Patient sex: M
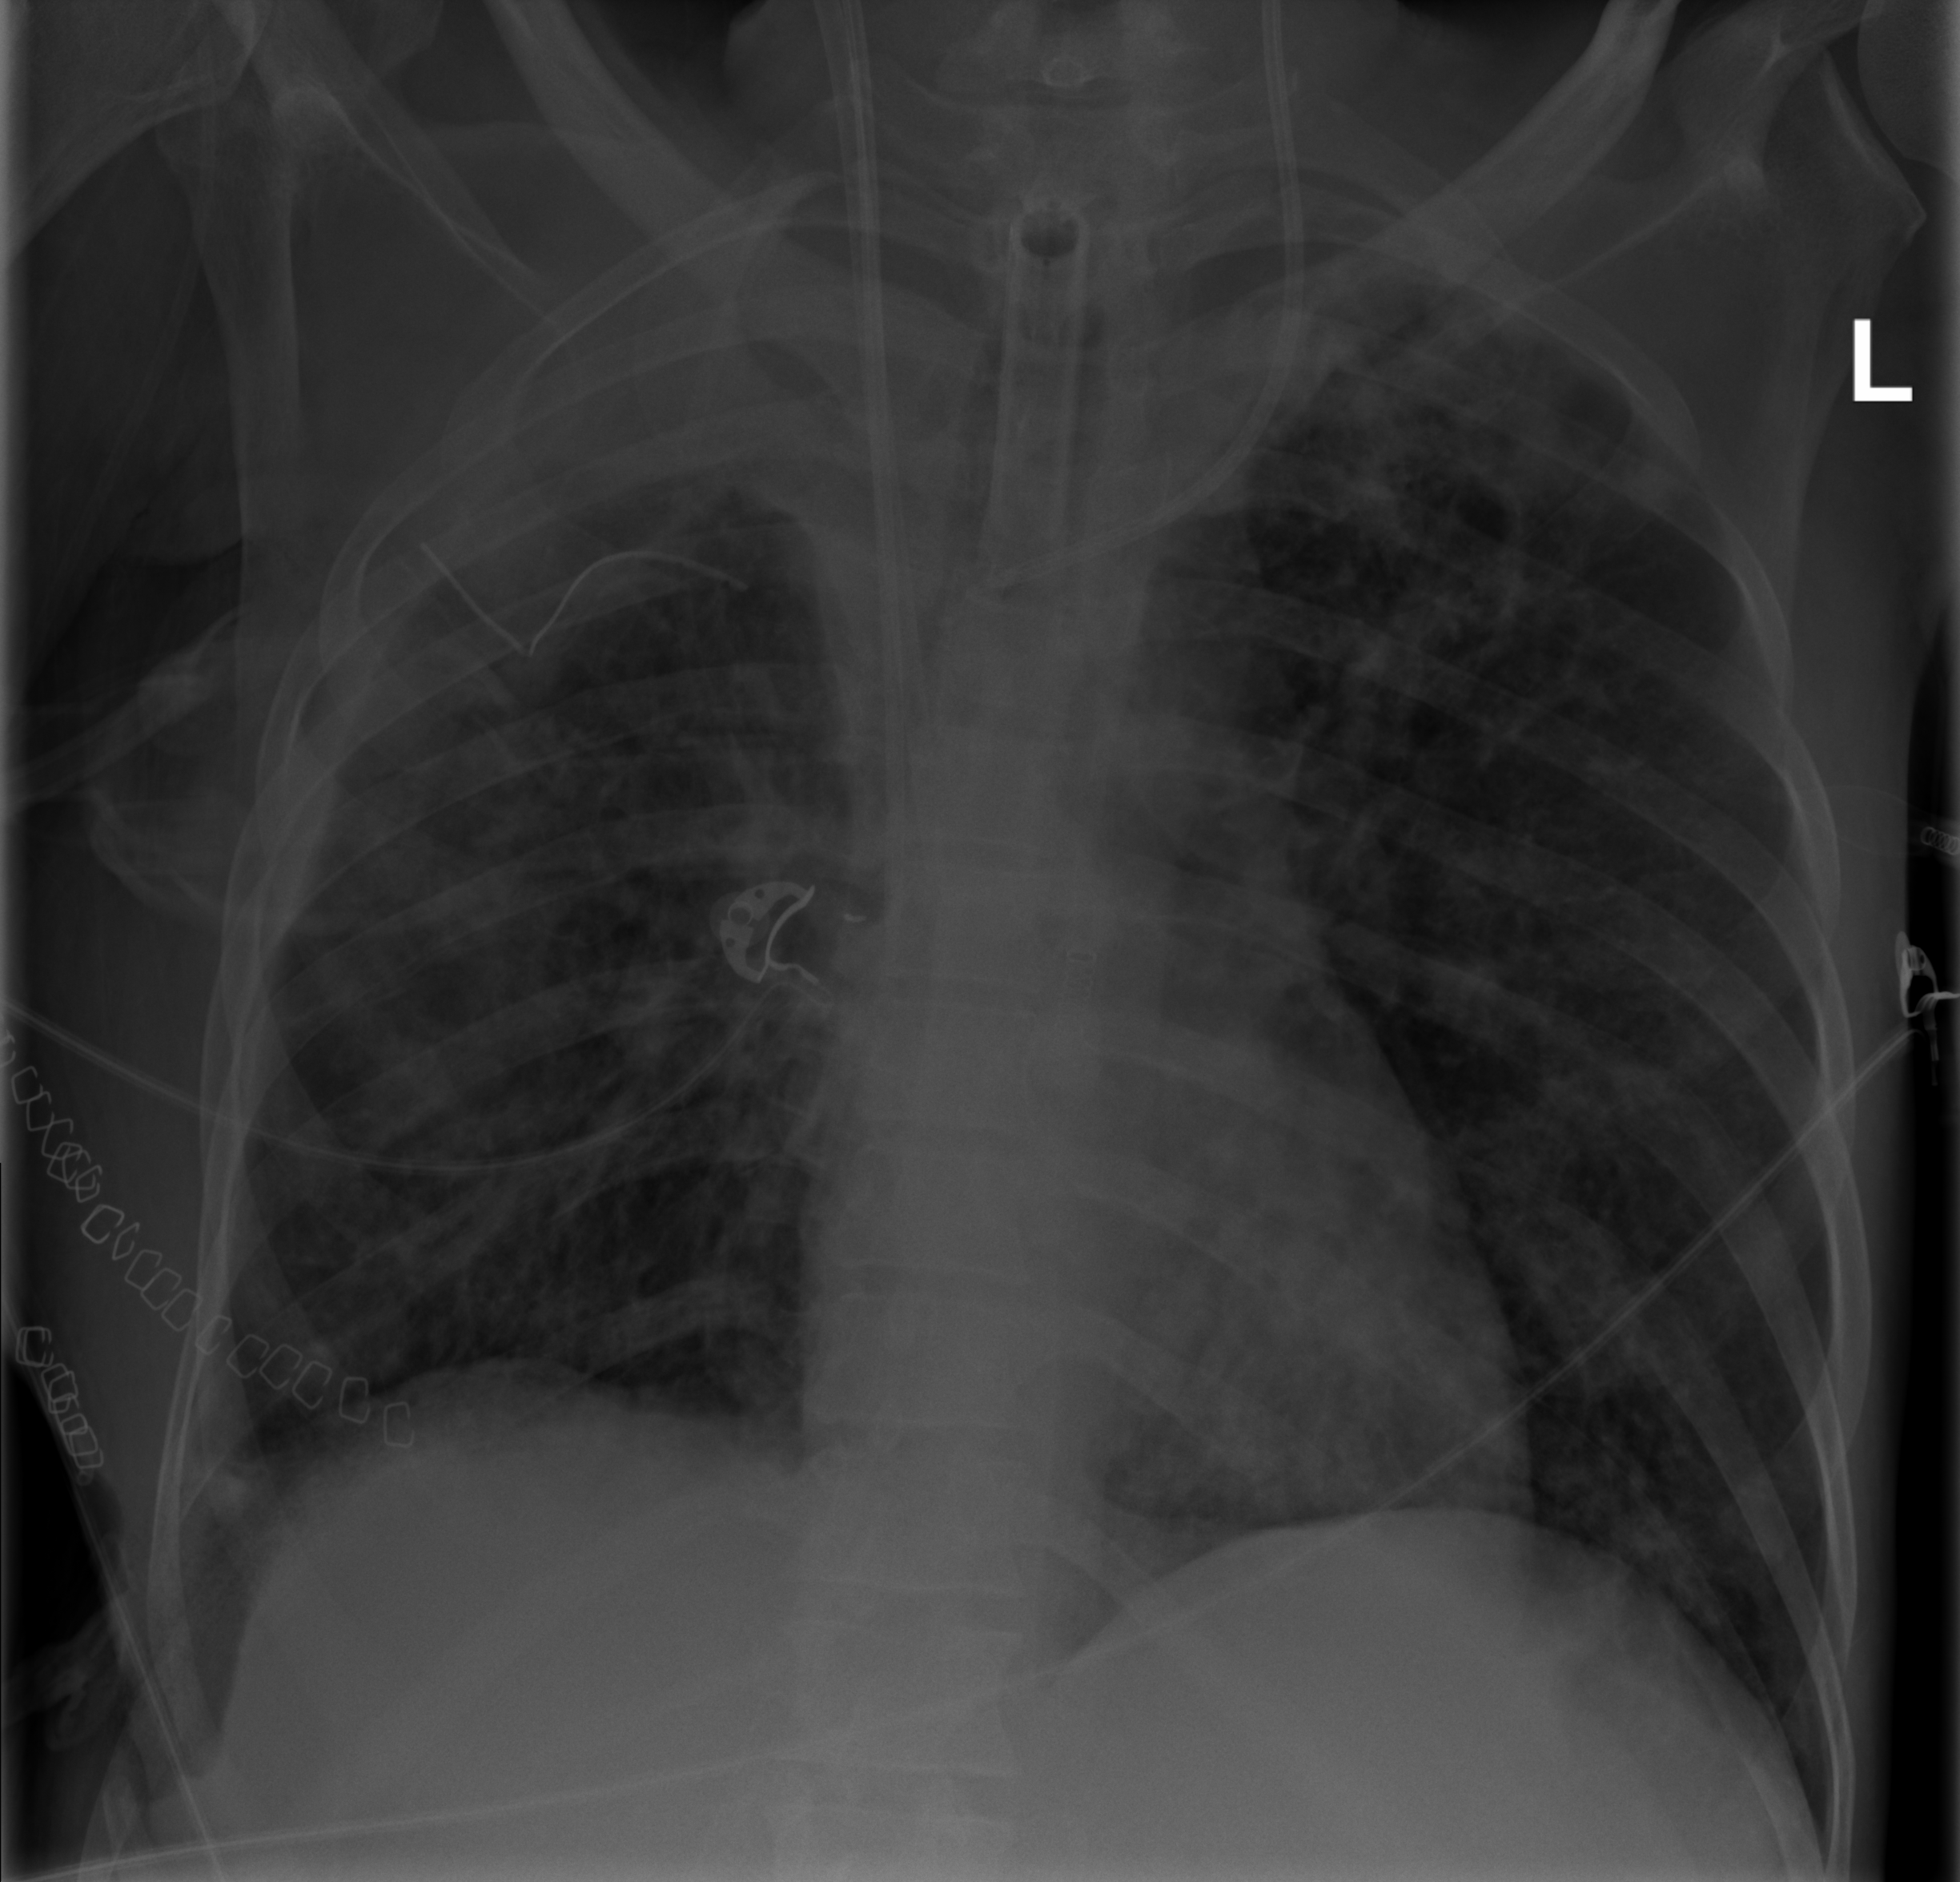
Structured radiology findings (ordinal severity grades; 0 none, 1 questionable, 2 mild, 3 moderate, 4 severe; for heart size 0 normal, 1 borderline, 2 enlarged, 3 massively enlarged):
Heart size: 0
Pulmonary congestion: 0
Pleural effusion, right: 2
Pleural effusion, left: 0
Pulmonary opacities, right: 2
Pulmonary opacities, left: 2
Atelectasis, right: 2
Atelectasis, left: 2